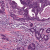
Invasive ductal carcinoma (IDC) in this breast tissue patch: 1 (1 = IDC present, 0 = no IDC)